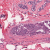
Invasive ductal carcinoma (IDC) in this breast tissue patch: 0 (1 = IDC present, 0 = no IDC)